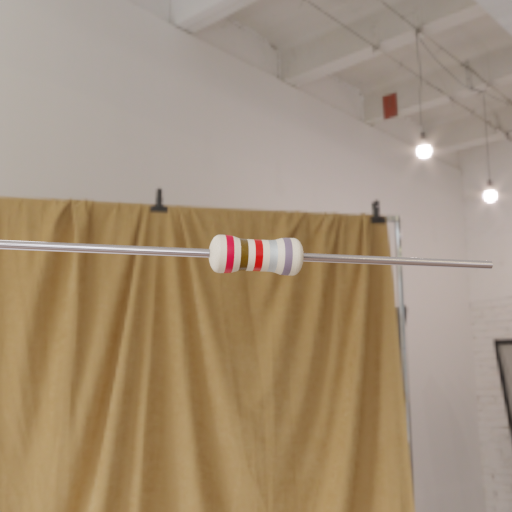
Resistor colour bands (in order): red, brown, red, silver, gray